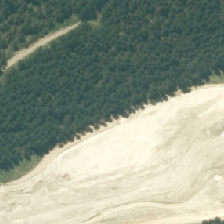
Land cover: harvested_forest